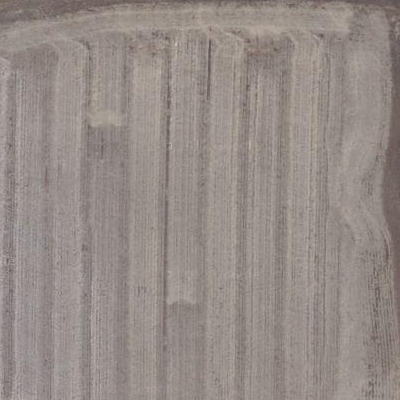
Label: Field